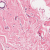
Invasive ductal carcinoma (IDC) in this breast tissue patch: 0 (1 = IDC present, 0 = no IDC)